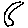
Label: moon